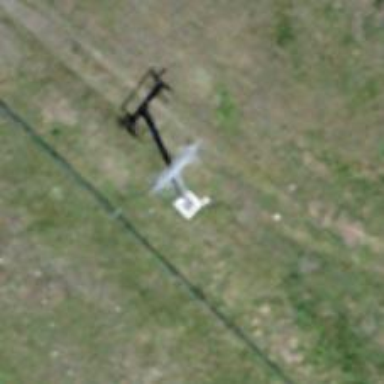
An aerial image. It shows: Pylon used for aerialway.